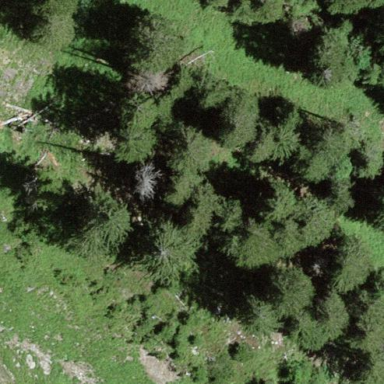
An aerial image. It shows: Forest area.